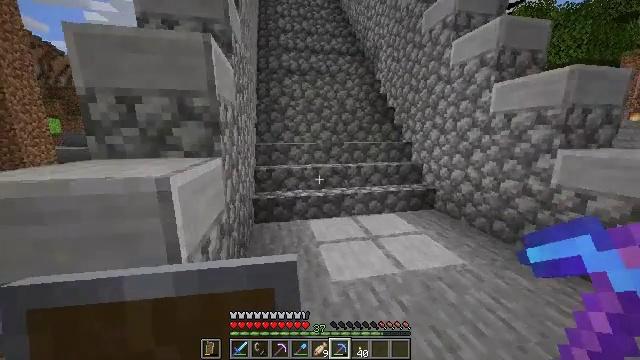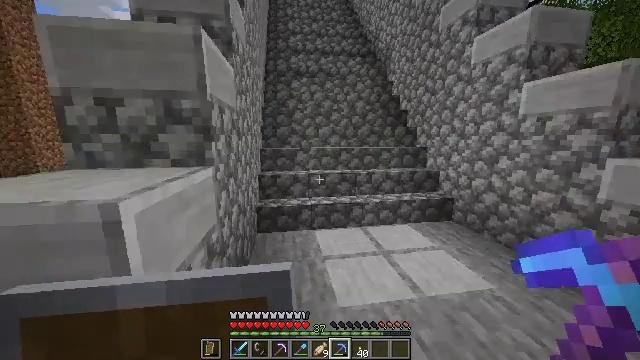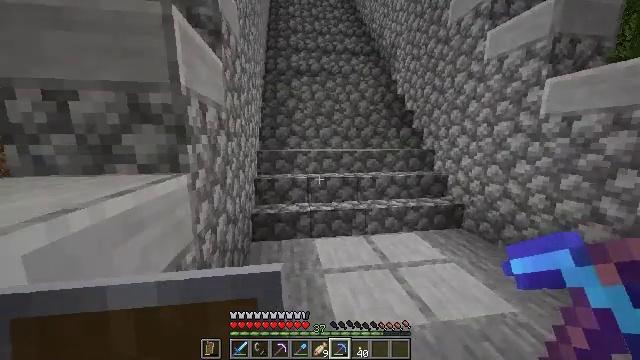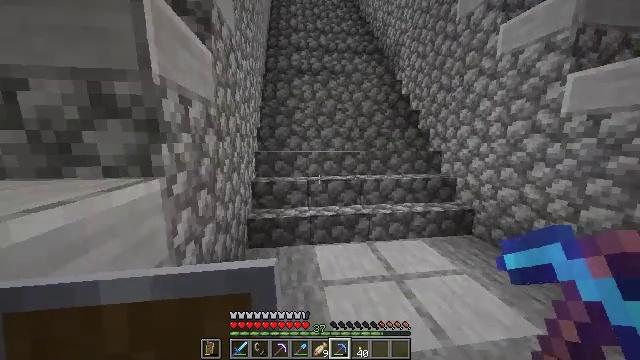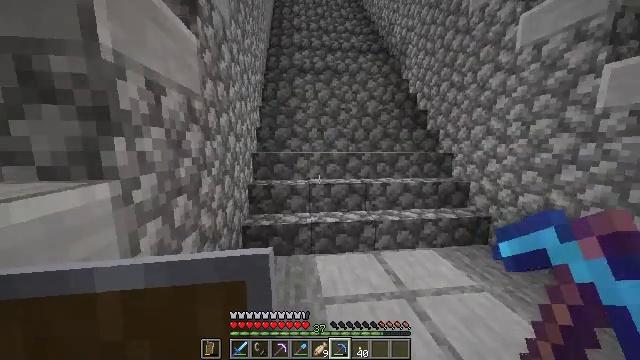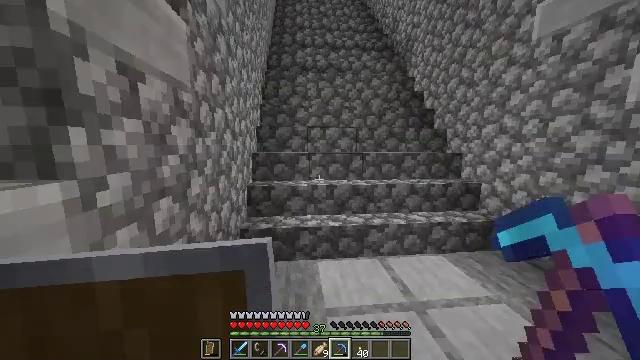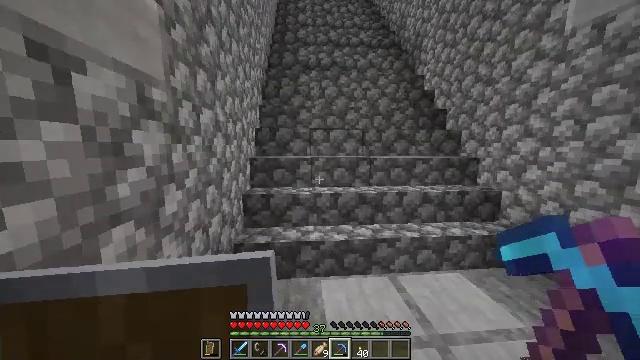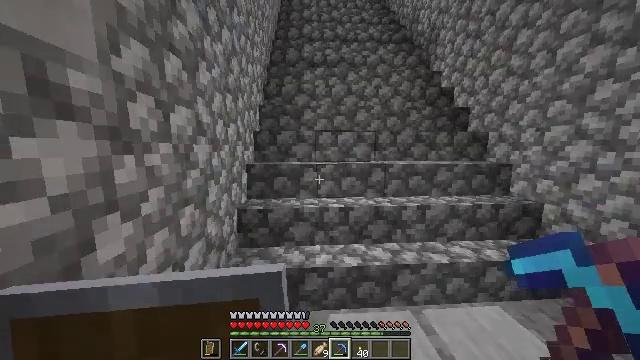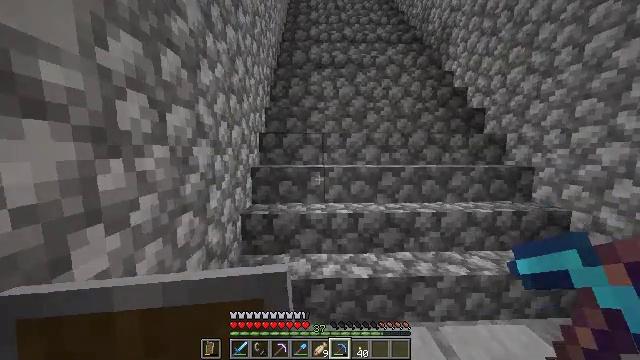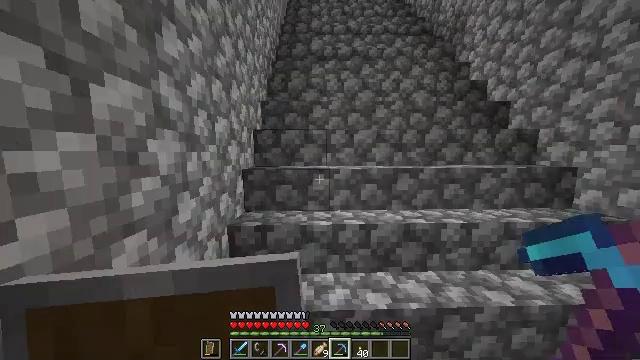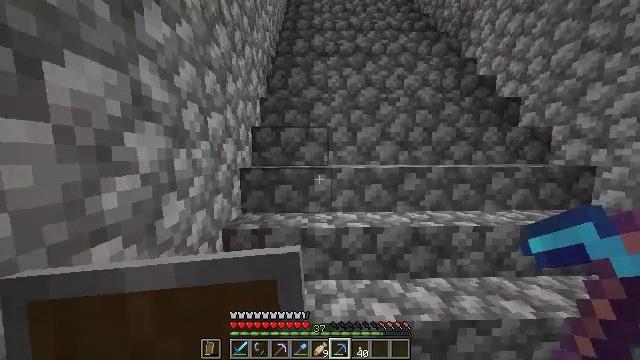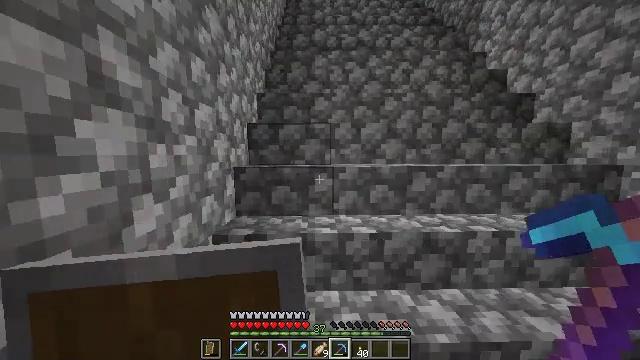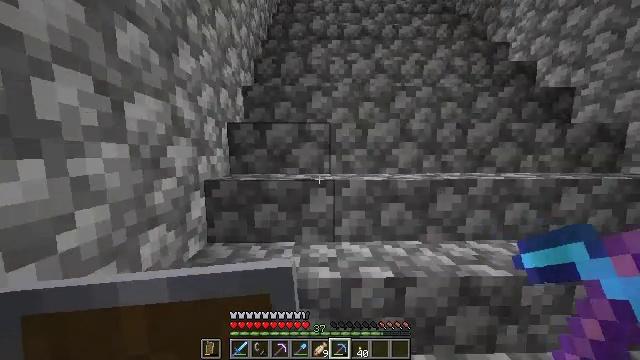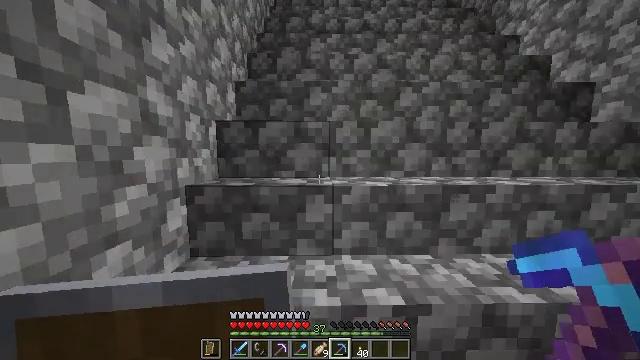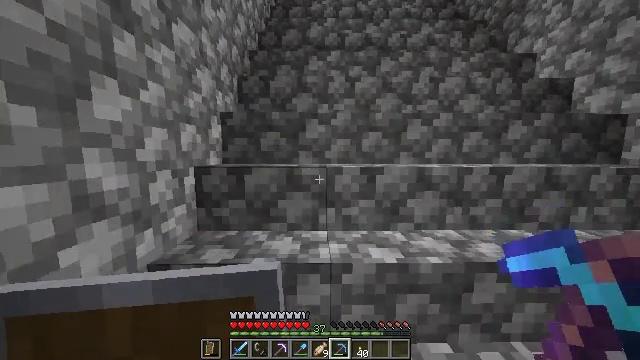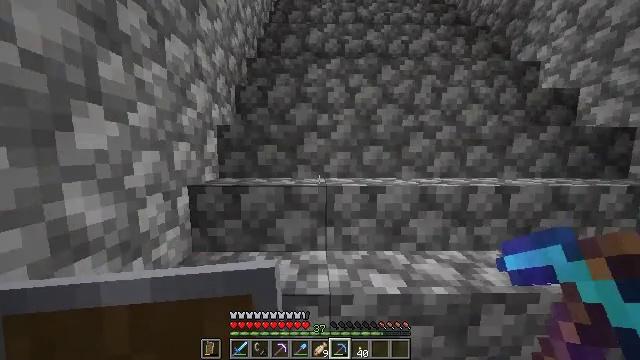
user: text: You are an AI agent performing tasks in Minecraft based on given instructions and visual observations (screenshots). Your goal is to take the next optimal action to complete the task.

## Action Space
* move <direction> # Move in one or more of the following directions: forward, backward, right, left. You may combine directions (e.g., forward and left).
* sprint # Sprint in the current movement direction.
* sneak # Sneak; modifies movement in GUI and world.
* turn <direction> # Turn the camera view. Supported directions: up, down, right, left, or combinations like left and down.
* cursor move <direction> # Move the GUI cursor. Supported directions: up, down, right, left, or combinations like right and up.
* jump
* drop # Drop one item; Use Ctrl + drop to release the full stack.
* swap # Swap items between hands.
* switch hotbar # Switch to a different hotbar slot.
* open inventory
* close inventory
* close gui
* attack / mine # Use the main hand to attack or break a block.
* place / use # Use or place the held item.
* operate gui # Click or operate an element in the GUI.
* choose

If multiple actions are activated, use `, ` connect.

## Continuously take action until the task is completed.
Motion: motion action
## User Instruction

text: Collect crimson fungus as a resource.
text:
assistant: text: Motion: move forward, turn left
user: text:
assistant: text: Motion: move forward
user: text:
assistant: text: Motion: move forward
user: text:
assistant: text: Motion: move forward
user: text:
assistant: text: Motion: move forward
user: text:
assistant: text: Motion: move forward
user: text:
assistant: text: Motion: move forward, turn left
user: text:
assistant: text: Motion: move forward, turn left
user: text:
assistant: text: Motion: move forward
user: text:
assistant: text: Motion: move forward
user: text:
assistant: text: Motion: move forward
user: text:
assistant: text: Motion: move forward
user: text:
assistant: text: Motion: move forward
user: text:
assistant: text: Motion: move forward
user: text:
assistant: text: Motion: move forward
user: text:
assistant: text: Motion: move forward
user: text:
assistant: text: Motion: move forward
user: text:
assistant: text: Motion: move forward
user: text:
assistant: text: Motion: move forward, turn up
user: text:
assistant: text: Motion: move forward, turn left and up
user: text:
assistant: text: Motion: move forward, turn up
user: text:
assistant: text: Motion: move forward, turn up
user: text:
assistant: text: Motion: move forward
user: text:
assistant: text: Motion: move forward
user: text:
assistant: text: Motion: move forward
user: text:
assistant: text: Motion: move forward, turn left and up
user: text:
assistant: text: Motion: move forward
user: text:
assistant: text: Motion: move forward
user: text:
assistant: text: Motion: move forward
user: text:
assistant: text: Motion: move forward